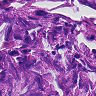
Metastatic tissue present: yes